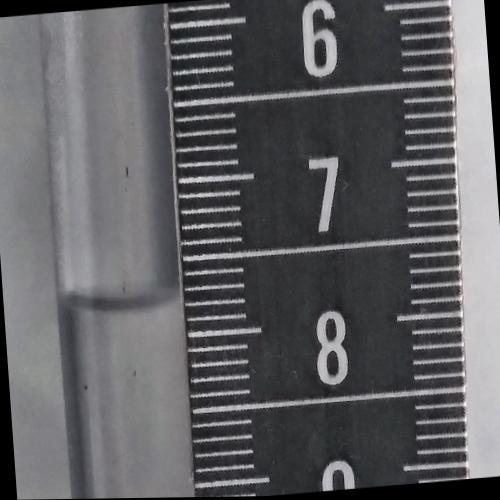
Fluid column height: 7.8 cm